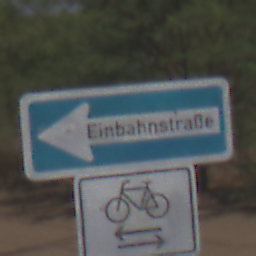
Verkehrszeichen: EinbahnstrasseLinksweisend
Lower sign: RichtungsangabeDurchPfeile9
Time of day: Midday
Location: Outdoor (RoadRail)
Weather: Clear
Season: NotSpecified
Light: Natural